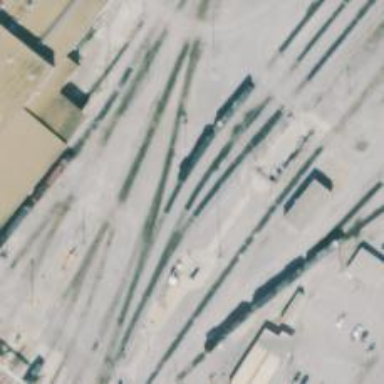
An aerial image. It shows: Railway yard in service.